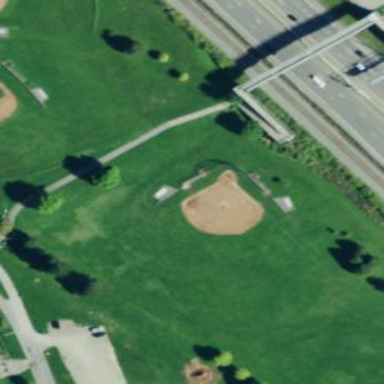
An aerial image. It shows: Baseball pitch for leisure land.